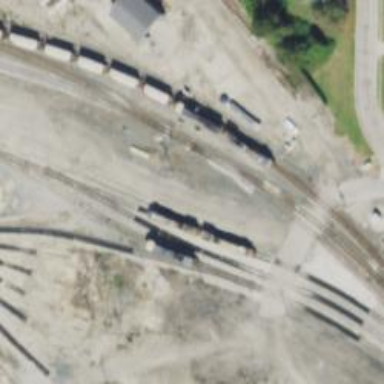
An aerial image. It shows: Railway track.